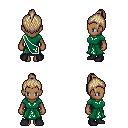
a pixel art fantasy rpg character, female body template, human, dark skin, sash dress, teal pants, white blonde short topknot hairstyle, black shoes, four views (front, back, left, right), 2x2 character sprite sheet, small pixel art, hard edges, no anti-aliasing